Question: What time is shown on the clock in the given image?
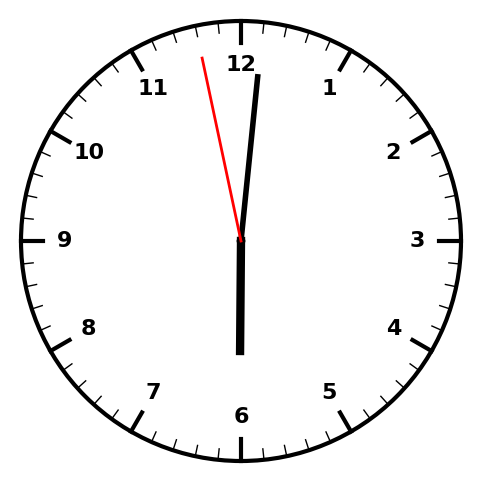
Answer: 06:00:58